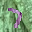
Label: 7